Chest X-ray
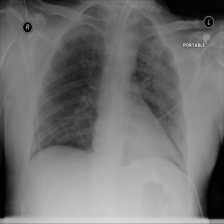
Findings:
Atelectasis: negative
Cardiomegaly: negative
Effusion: positive
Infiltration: negative
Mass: negative
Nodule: negative
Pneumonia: negative
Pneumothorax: negative
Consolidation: positive
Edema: negative
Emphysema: negative
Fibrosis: negative
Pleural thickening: negative
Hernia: negative